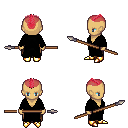
a pixel art fantasy rpg character, female body template, human, tanned skin, black robe, robe skirt, ruby red short mohawk hairstyle, gold boots, spear, four views (front, back, left, right), 2x2 character sprite sheet, small pixel art, hard edges, no anti-aliasing